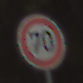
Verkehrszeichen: Geschwindigkeit70
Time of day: MorningAfternoon
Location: Outdoor (Suburban)
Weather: Clear
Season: NotSpecified
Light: Natural